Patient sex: M
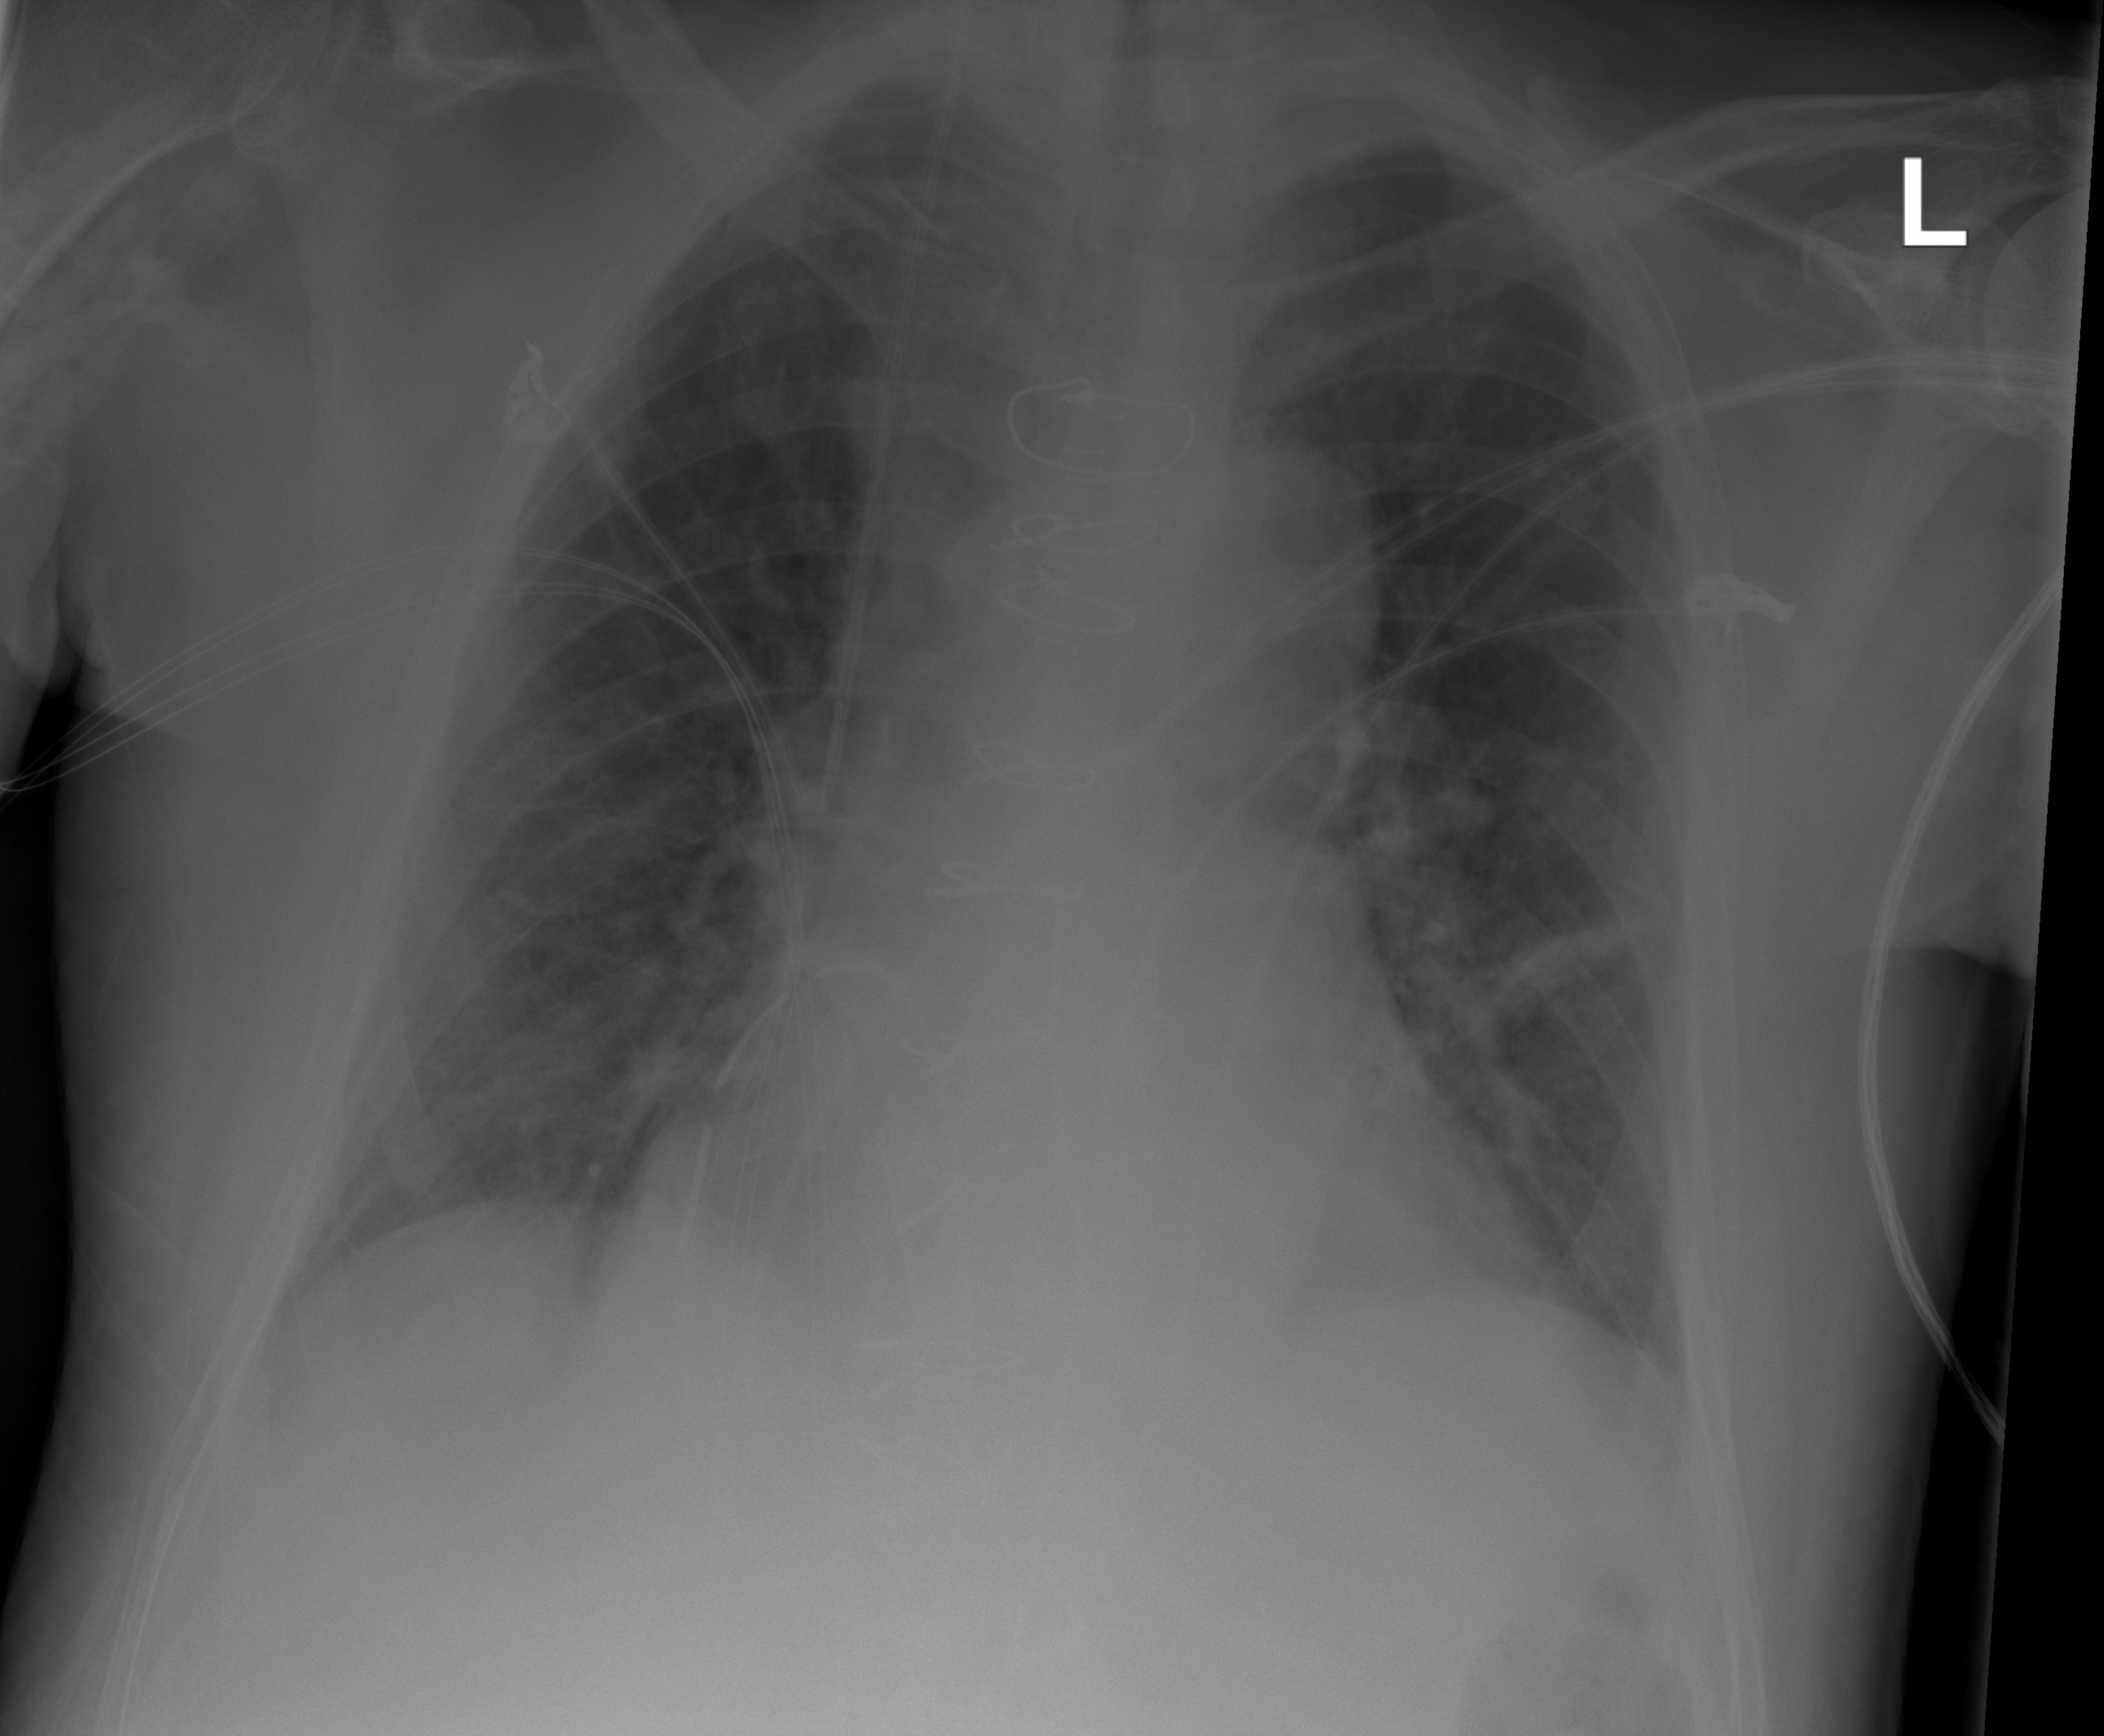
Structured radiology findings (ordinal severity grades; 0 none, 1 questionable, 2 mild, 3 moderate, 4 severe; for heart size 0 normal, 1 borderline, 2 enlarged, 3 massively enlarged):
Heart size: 1
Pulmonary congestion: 2
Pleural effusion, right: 0
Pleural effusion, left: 0
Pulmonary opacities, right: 0
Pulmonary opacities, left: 0
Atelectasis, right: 2
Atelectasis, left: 2